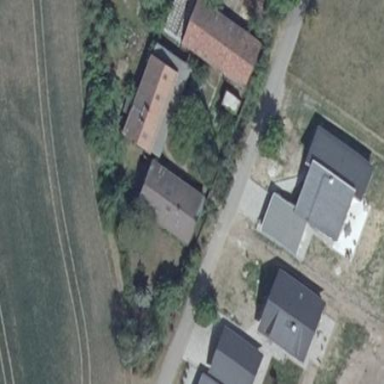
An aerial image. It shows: Isolated dwelling in residential area.